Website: bh-photo
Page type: order-tracking
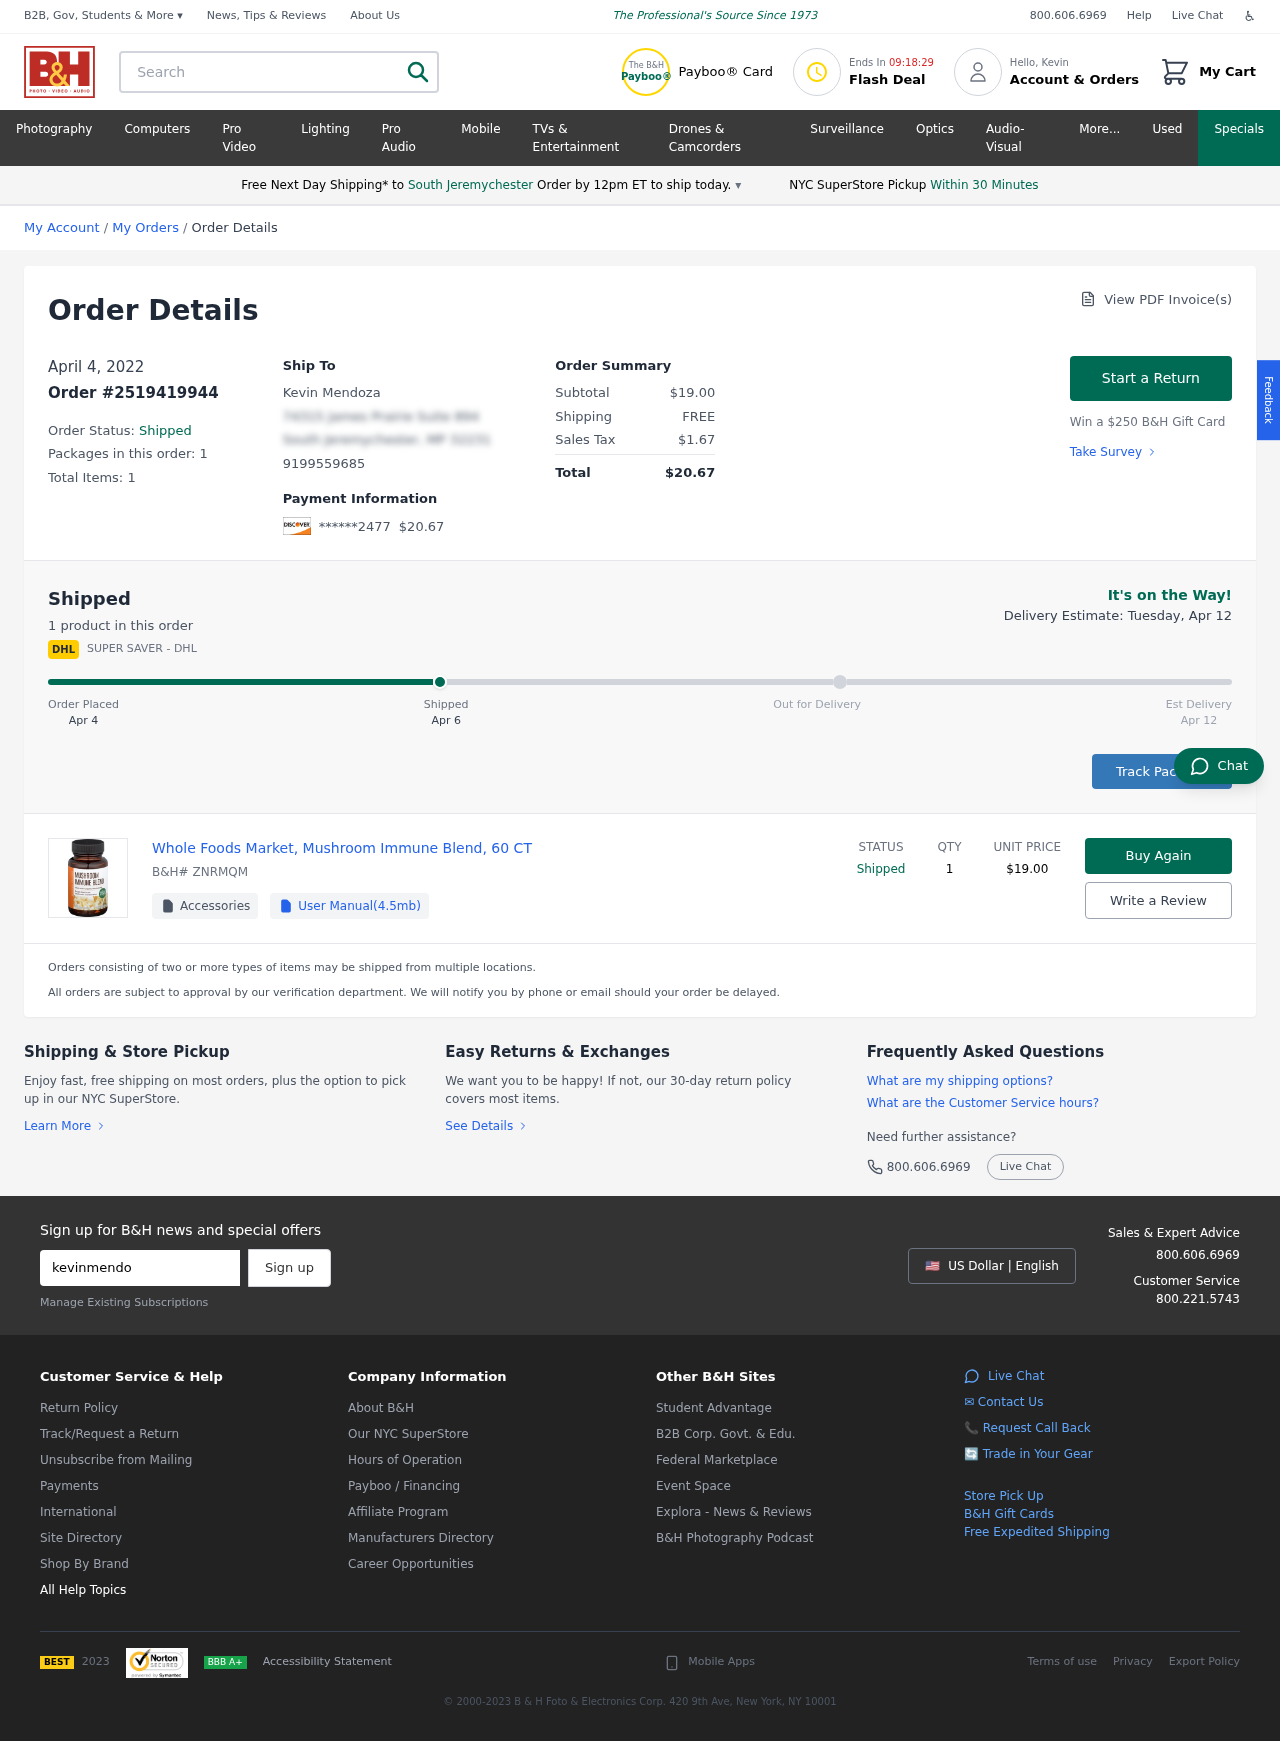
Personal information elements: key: PII_CARD_LAST4
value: ******2477
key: PII_CITY
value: South Jeremychester
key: PII_EMAIL
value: kevinmendoza@hotmail.com
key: PII_FIRSTNAME
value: Kevin
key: PII_FULLNAME
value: Kevin Mendoza
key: PII_PHONE
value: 9199559685
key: PII_STREET
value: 74315 James Prairie Suite 894
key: PII_CITY_STATE_ZIP
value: South Jeremychester, MP 32231
Product elements: key: PRODUCT1_NAME
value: Whole Foods Market, Mushroom Immune Blend, 60 CT
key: PRODUCT1_PRICE
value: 19
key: PRODUCT1_QUANTITY
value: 1
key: PRODUCT1_SKU
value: ZNRMQM
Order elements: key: ORDER_DATE
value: Apr 4
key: ORDER_DATE
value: April 4, 2022
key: ORDER_ID
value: Order #2519419944
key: ORDER_NUM_PACKAGES
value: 1
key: ORDER_NUM_ITEMS
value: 1
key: ORDER_NUM_ITEMS
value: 1 product
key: ORDER_TOTAL
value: $20.67
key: ORDER_SUBTOTAL
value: $19.00
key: ORDER_SHIPPING_COST
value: FREE
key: ORDER_TAX
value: $1.67
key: ORDER_DELIVERY_DATE
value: Apr 12
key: ORDER_DELIVERY_DATE
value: Delivery Estimate: Tuesday, Apr 12
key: ORDER_SHIPPING_DATE
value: Apr 6
Search elements: key: HEADER_SEARCH
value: Search